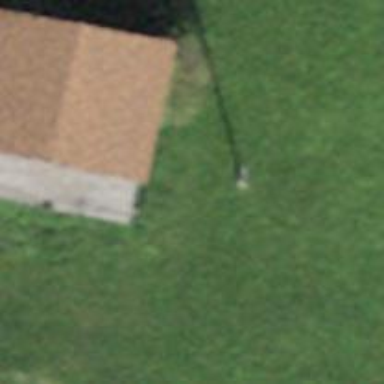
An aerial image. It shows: Minor power line.